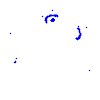
Particle: proton